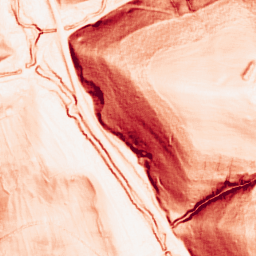
Category: morphological
Decomposition family: morphological_square
Decomposition parameters: operation: gradient
size: 3
Upsampling method: cubic_mitchell
Upsampling parameters: scale: 4
Upsampling scale: 4